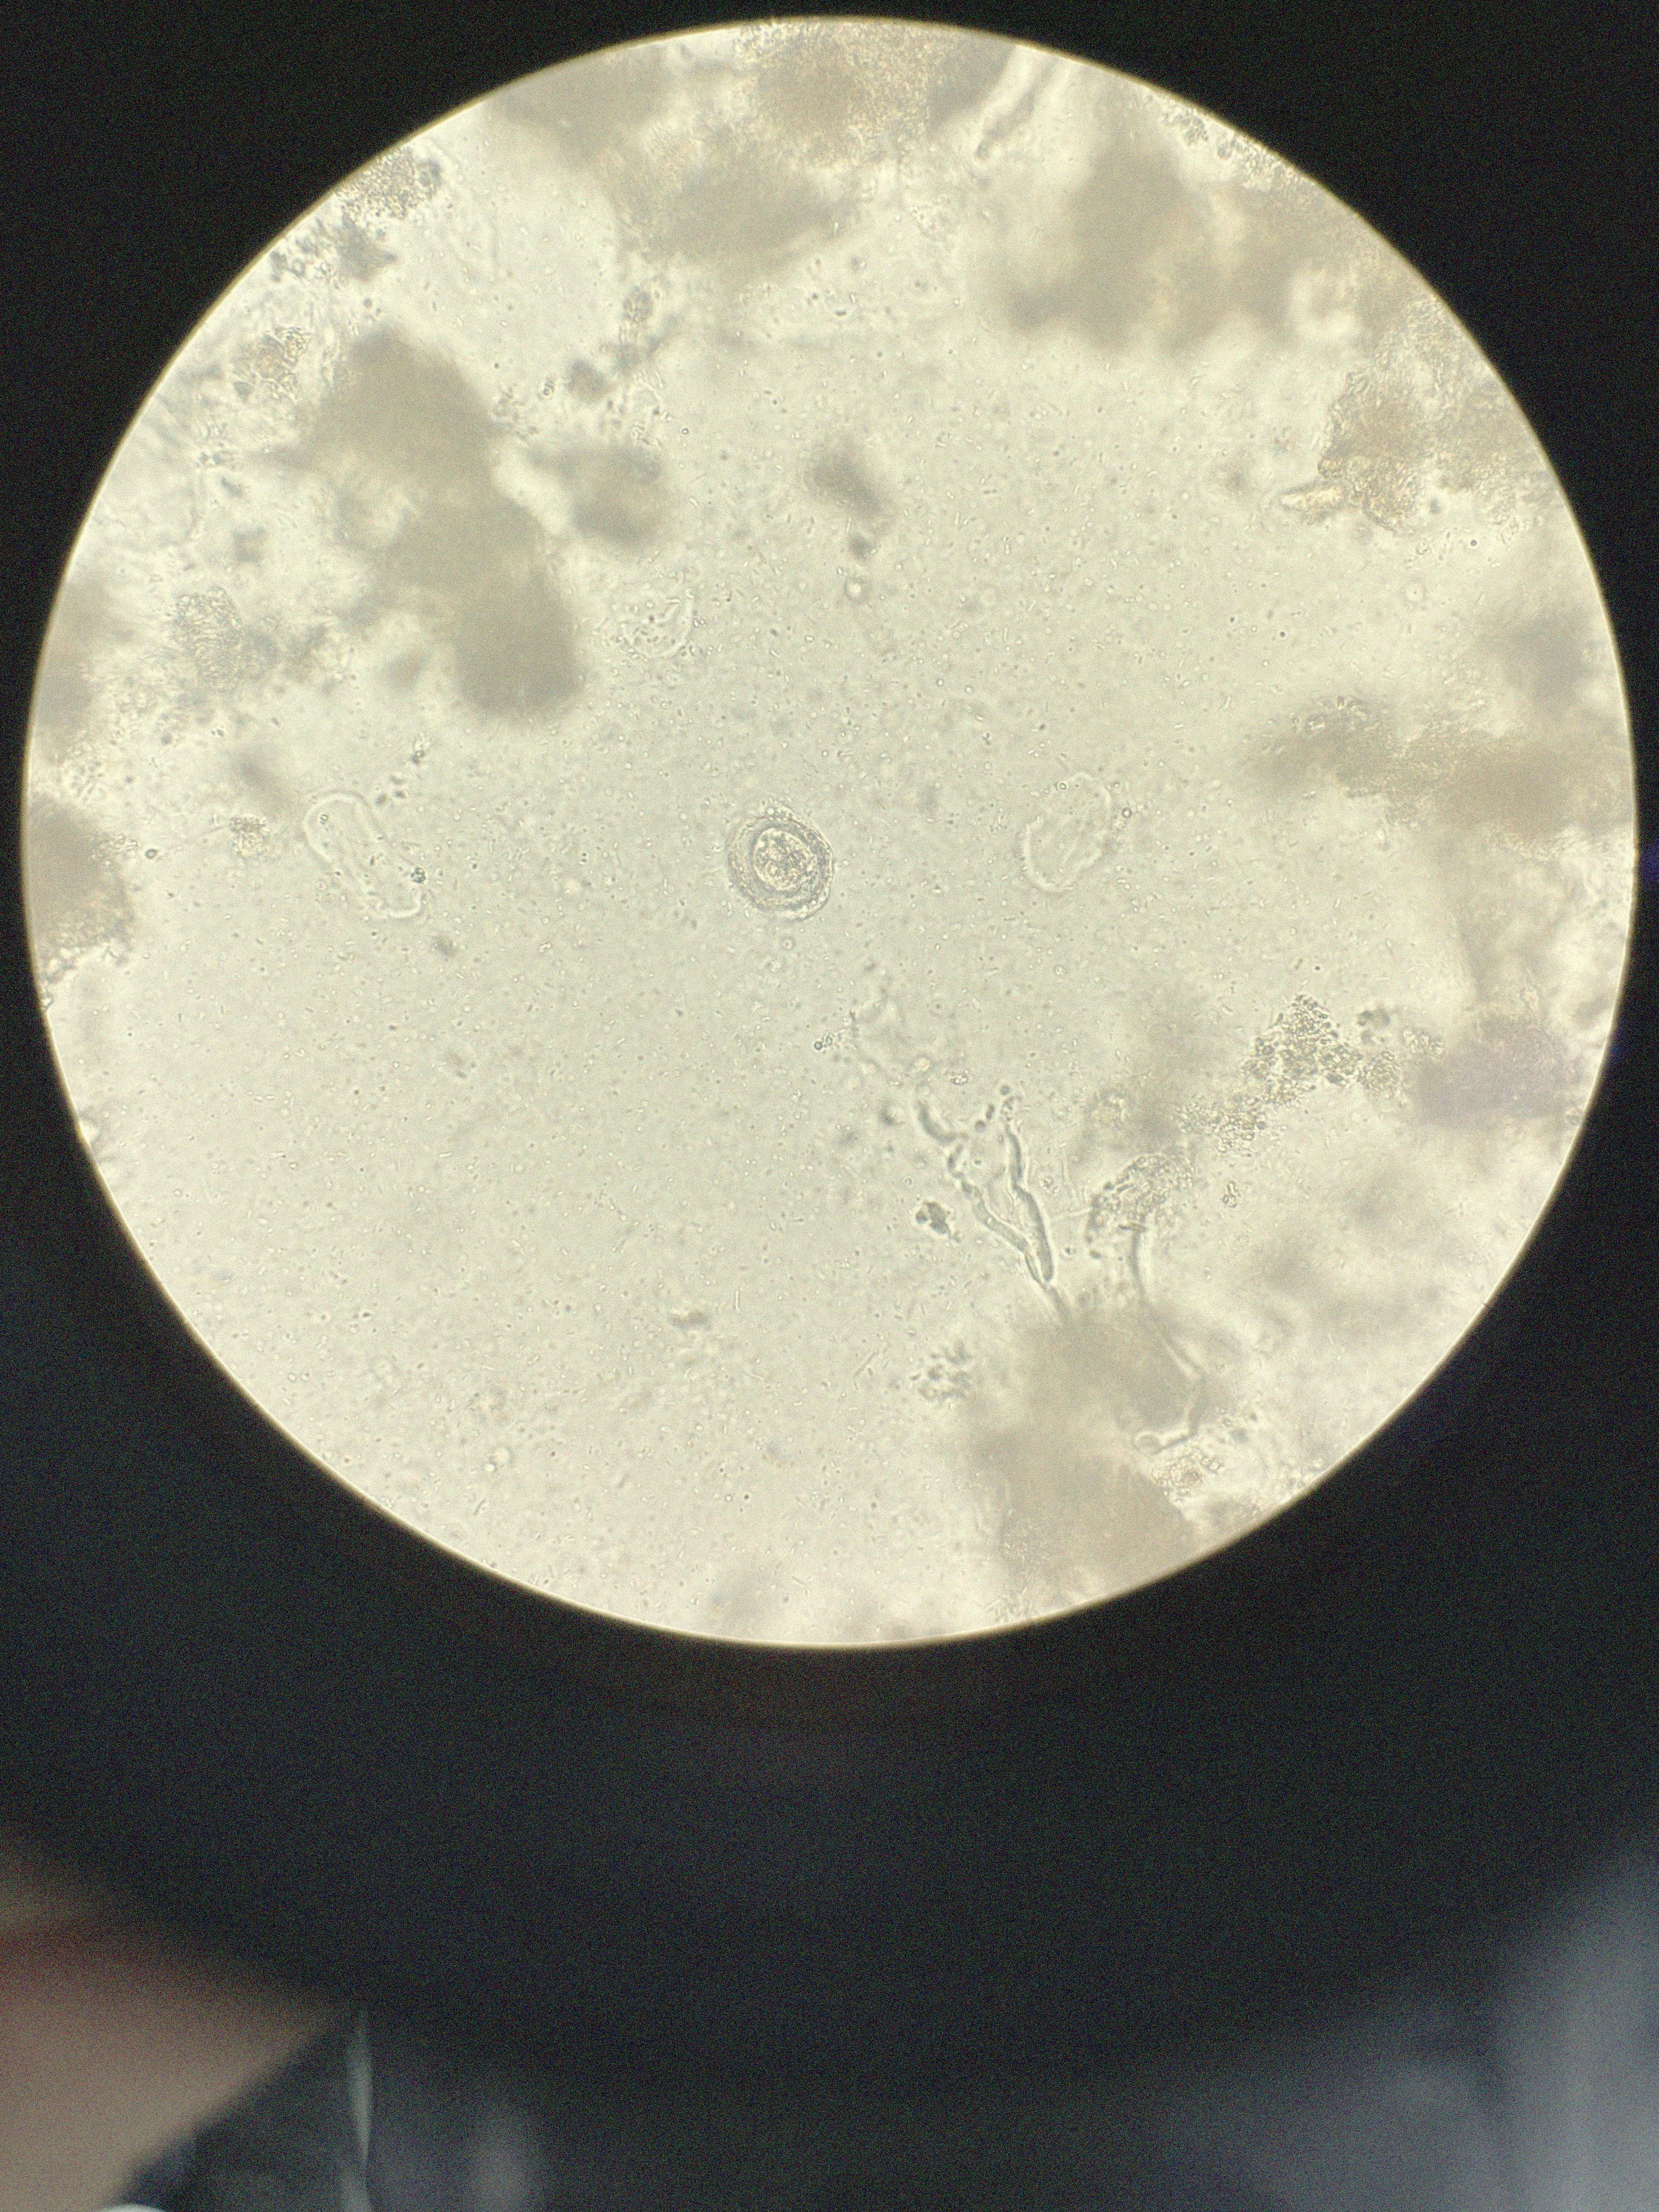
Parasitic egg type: Hymenolepis nana